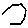
Label: hexagon